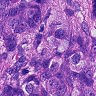
Metastatic tissue present: yes